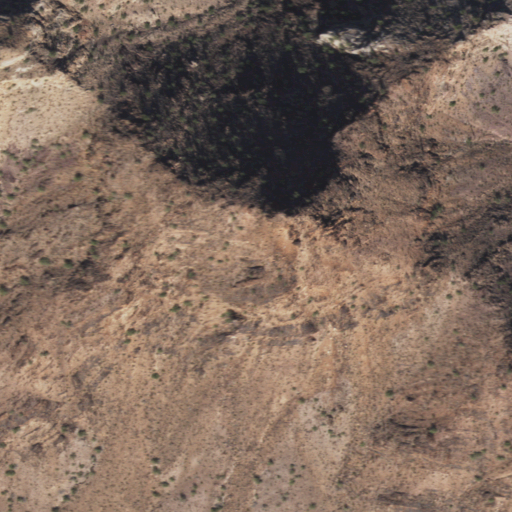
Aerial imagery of mountain in Arizona named Martin Peak containing only shrub